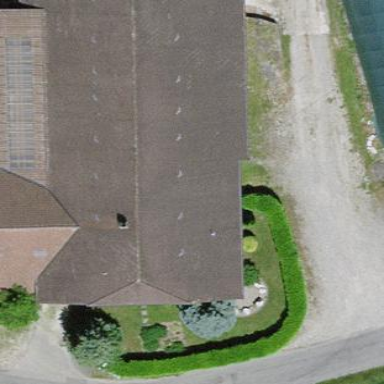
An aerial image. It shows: Farm building.